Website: walmart
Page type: address-validator
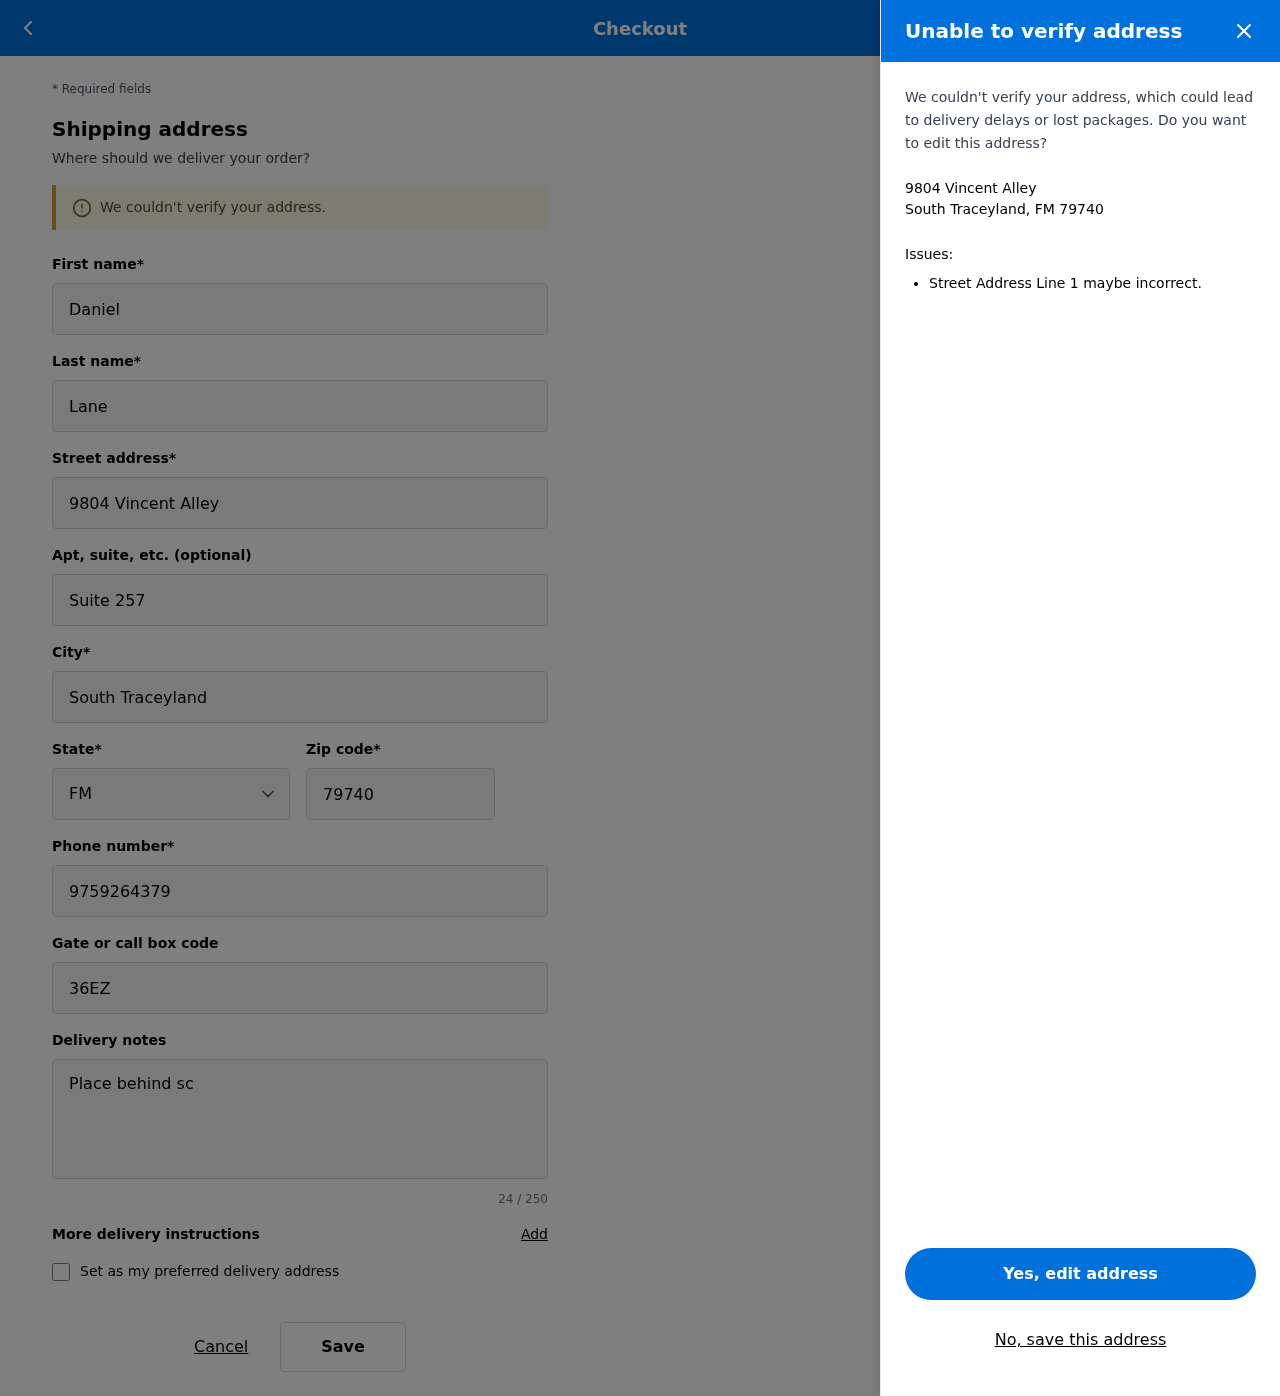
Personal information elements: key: PII_CITY_STATE_ZIP
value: South Traceyland, FM 79740
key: PII_DELIVERY_INSTRUCTIONS
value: Place behind screen door
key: PII_STATE_ABBR
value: FM
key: PII_STREET
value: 9804 Vincent Alley
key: PII_FIRSTNAME
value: Daniel
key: PII_LASTNAME
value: Lane
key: PII_STREET2
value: Suite 257
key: PII_CITY
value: South Traceyland
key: PII_POSTCODE
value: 79740
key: PII_PHONE
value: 9759264379
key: PII_SECURITY_CODE
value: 36EZ